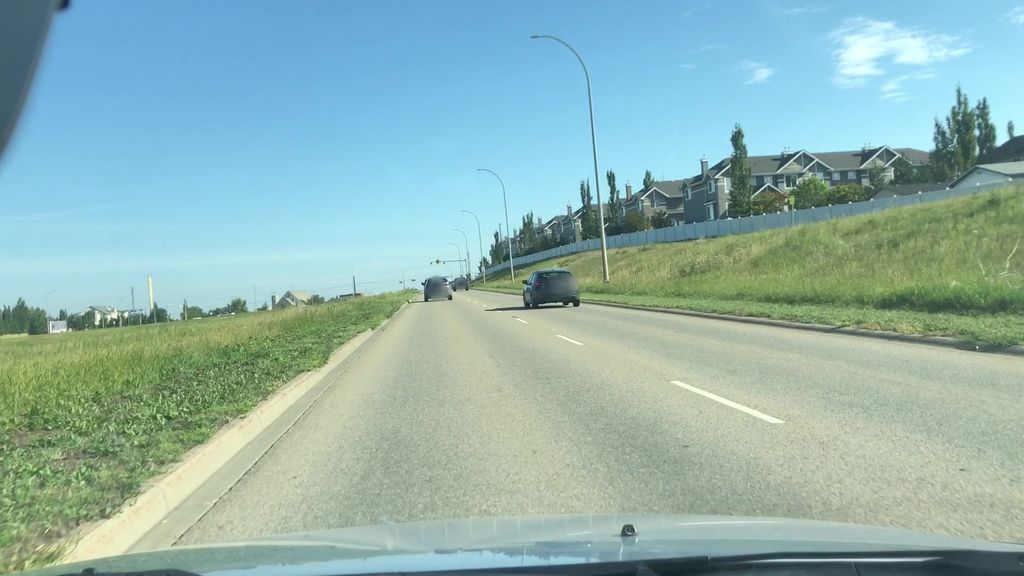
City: edmonton